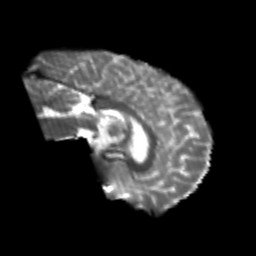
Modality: T2w
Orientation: sagittal
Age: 24
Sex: male
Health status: healthy
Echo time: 0.074 s